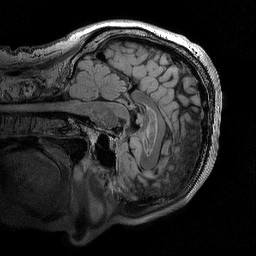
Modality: T2w
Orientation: sagittal
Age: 53
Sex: male
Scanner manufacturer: siemens
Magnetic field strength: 3 T
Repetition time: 5 s
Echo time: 0.386 s